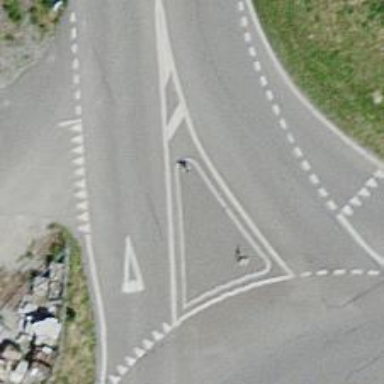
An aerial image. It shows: Tertiary road.